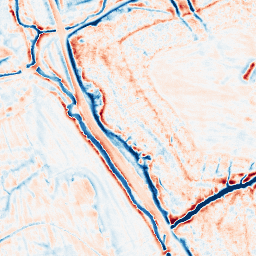
Category: edge_preserving
Decomposition family: bilateral
Decomposition parameters: d: 15
sigma_color: 75
sigma_space: 100
Upsampling method: quartic
Upsampling parameters: scale: 8
Upsampling scale: 8